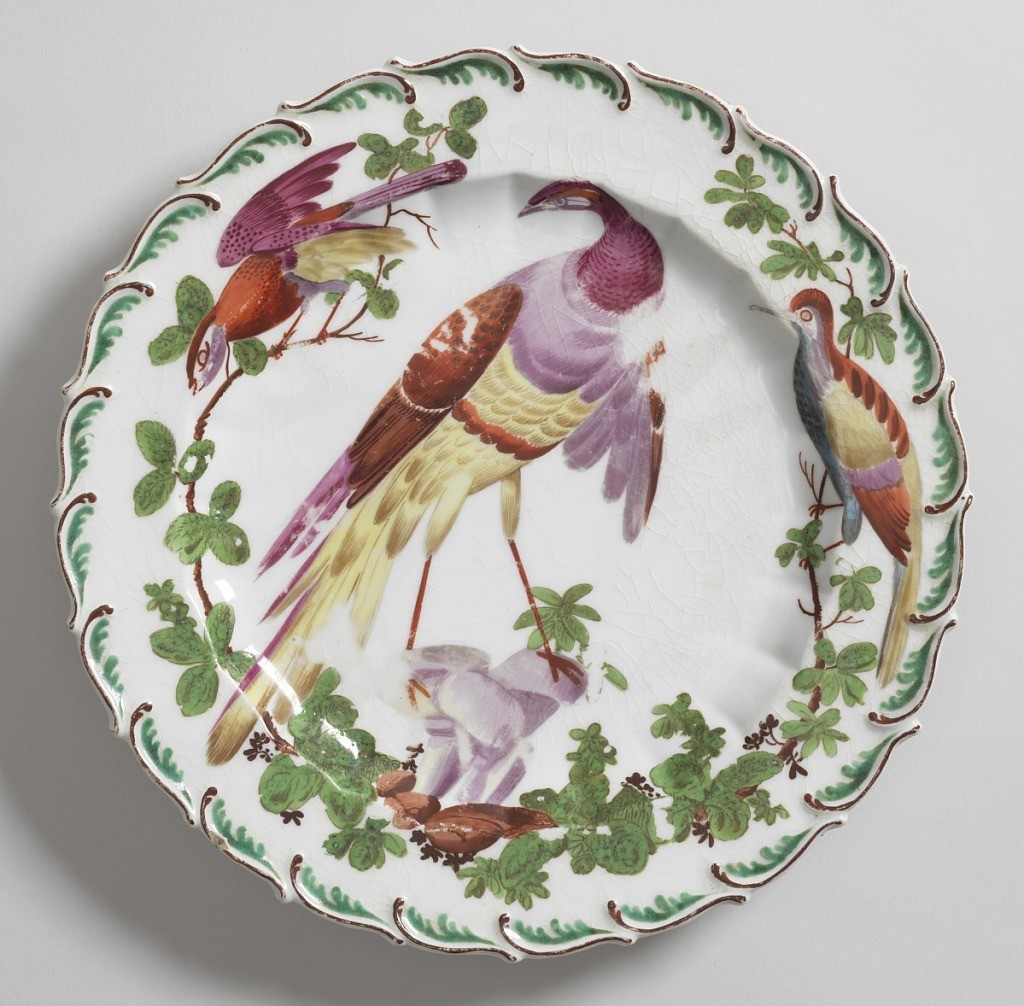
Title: Plate with "Disheveled Birds"
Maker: Chelsea Porcelain Manufactory, English, 1745 – 1784
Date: ca. 1758–1769
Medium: soft paste porcelain, vitreous enamel
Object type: plate
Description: Scalloped edge with green feather motif. Fluted cavetto. At center, a tropical bird.